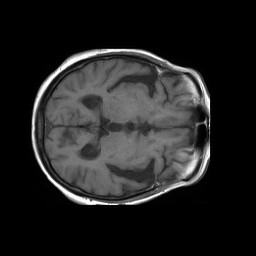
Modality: T1w
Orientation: axial
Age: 88
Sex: female
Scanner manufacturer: philips
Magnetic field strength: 1.5 T
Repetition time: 0.55 s
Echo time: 0.011 s